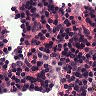
Metastatic tissue present: no